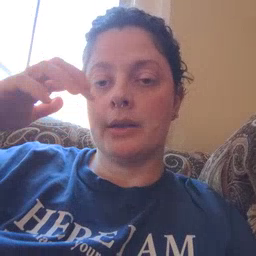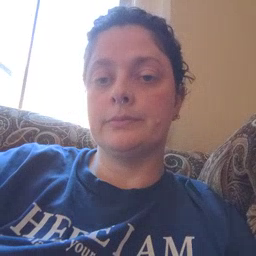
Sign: rain